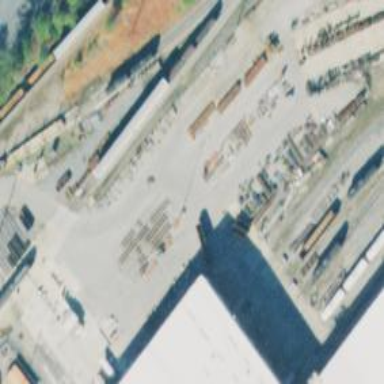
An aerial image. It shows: Railway yard used for servicing trains.